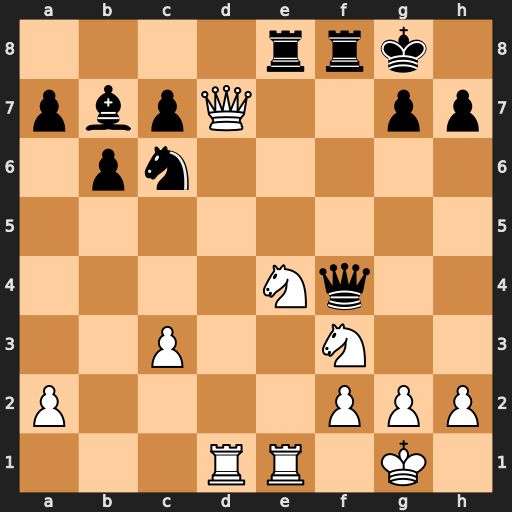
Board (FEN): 4rrk1/pbpQ2pp/1pn5/8/4Nq2/2P2N2/P4PPP/3RR1K1
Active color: w
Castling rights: -
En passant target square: -
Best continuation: Nf6+ Qxf6 Rxe8